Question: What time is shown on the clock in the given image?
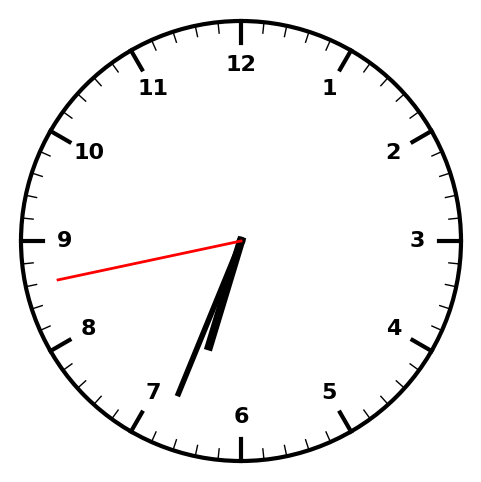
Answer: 06:33:43